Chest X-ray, PA view. Patient: 35 years old, sex M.
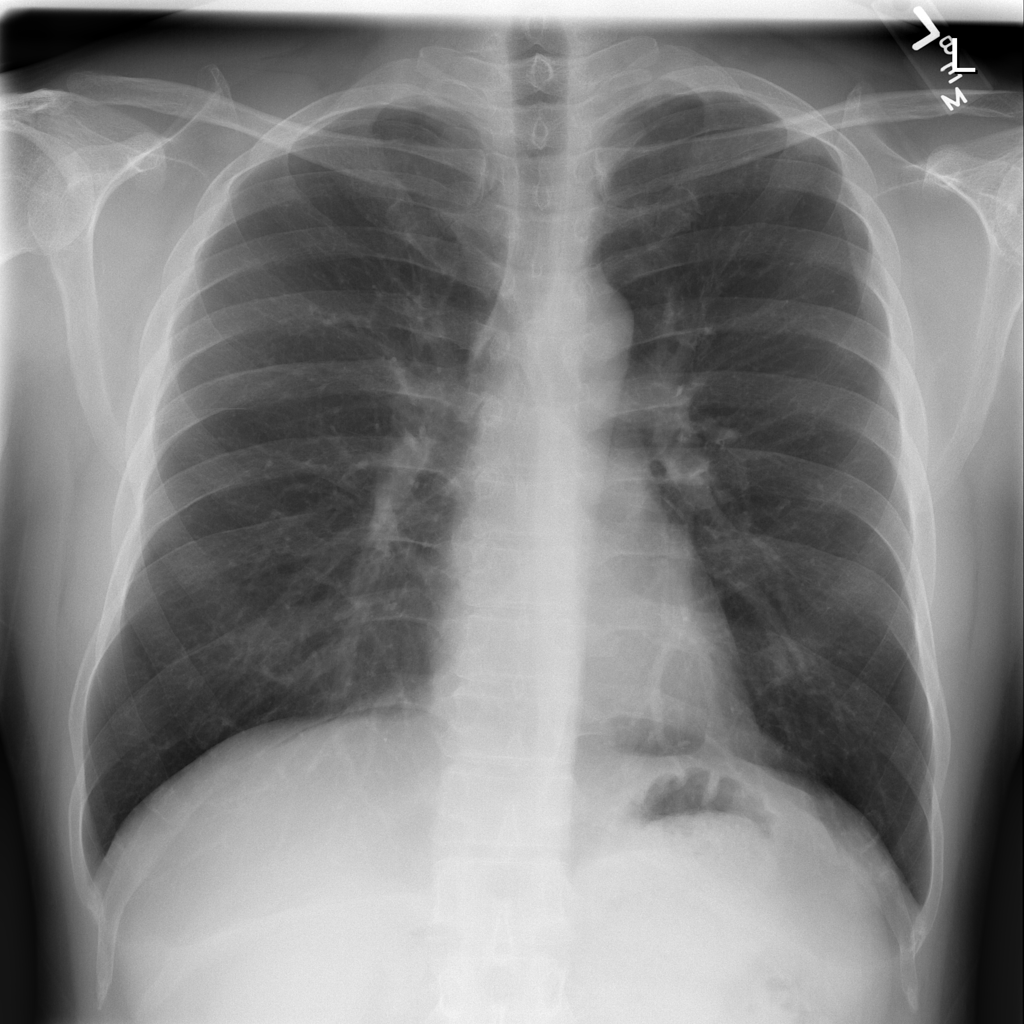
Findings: Atelectasis, Pneumonia